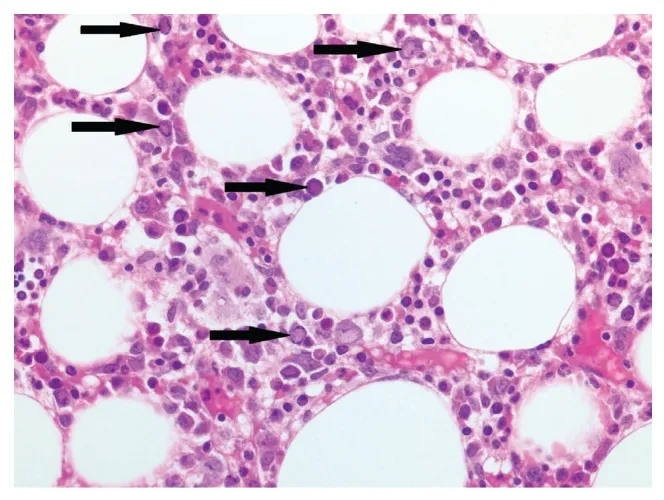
Bone marrow trephine biopsy with numerous parvovirus inclusions (arrows) (original magnification x 400).
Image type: pathology (h&e)